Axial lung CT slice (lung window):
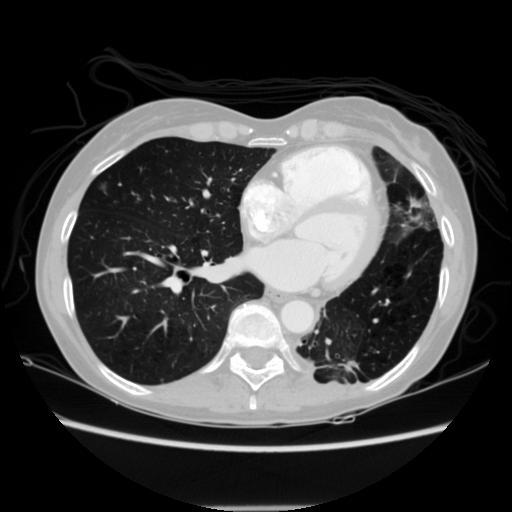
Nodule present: no